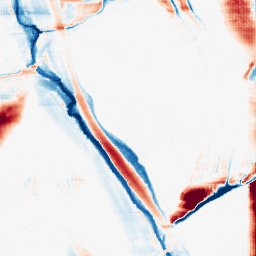
Category: morphological
Decomposition family: morphological_ellipse
Decomposition parameters: operation: average
width: 5
height: 50
Upsampling method: fft_zeropad
Upsampling parameters: scale: 4
Upsampling scale: 4